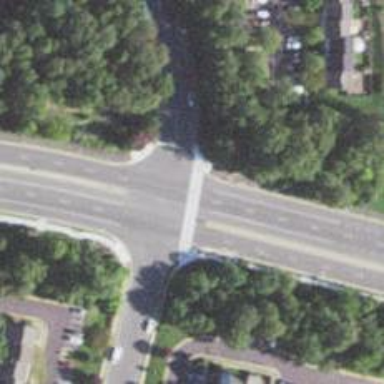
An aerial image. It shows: Pedestrian crossing with zebra markings on footway.